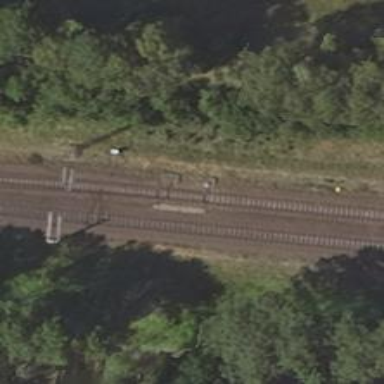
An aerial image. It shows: Railway switch.